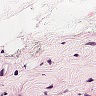
Metastatic tissue present: no